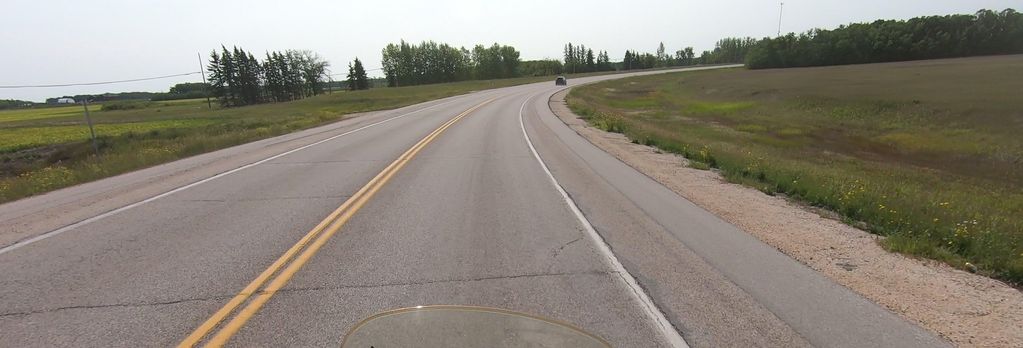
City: winnipeg